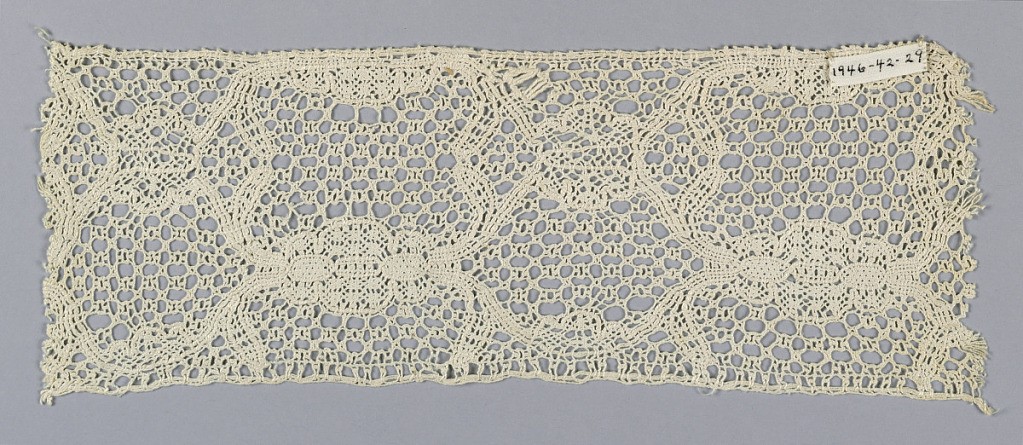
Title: Border
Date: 18th century
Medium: linen Technique: bobbin lace, Mechlin style with five hole ground
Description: Fragment with an unusual design of curving stems forming medallions filled with cinq trous (five hole) stitches.